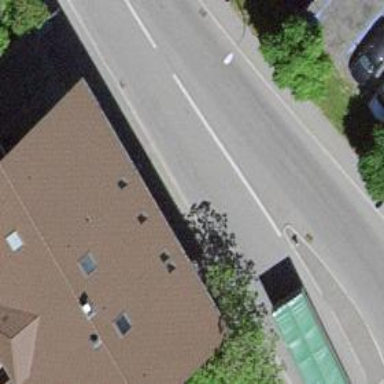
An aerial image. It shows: Asphalt road with sidewalks on both sides. The road is classified as primary highway.